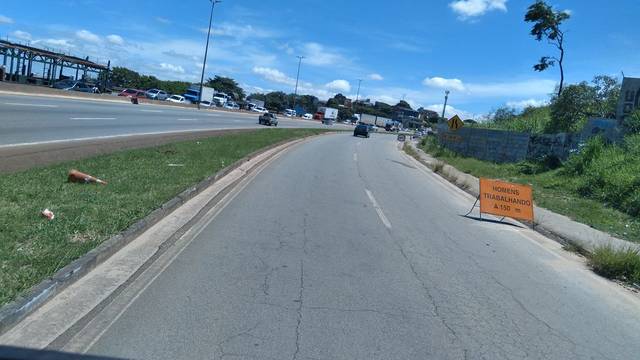
Region: Brazil
Coordinates: -19.91, -43.994